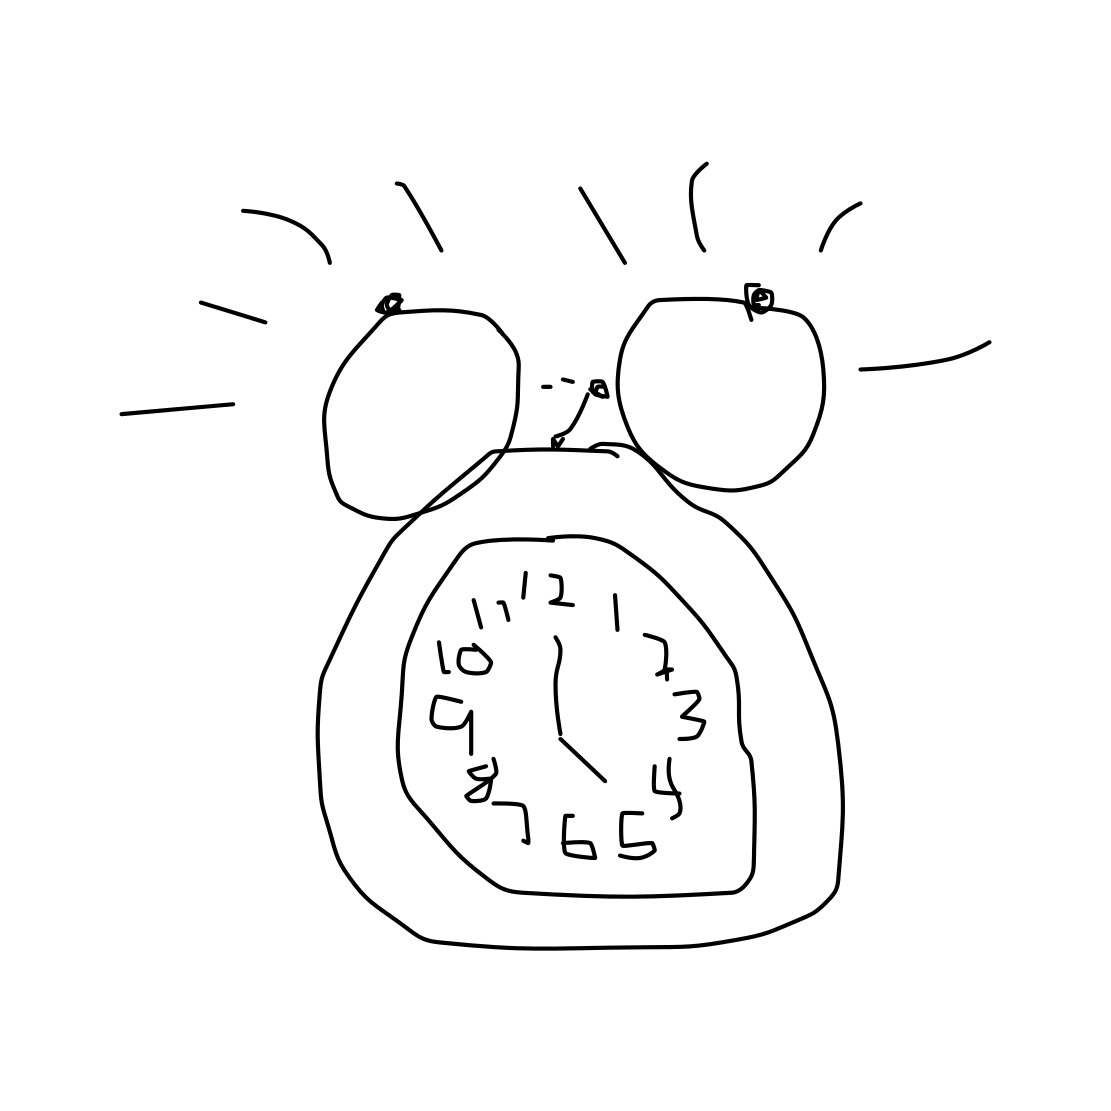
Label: alarm clock